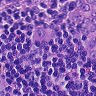
Metastatic tissue present: yes